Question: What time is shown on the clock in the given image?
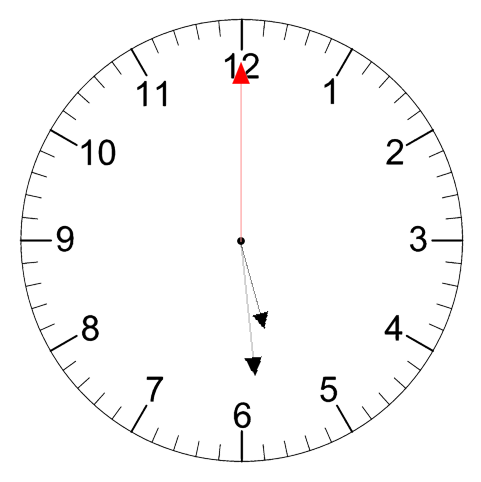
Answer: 05:29:00